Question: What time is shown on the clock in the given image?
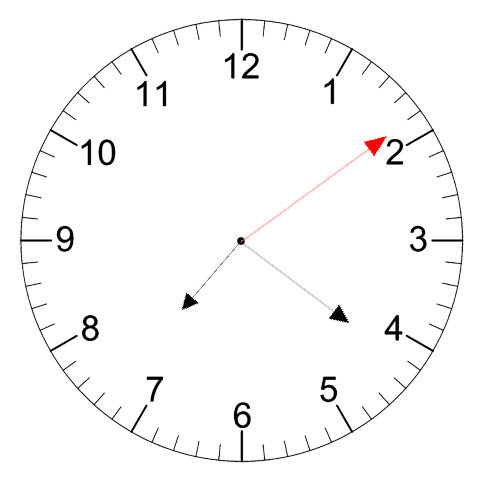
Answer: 07:21:09